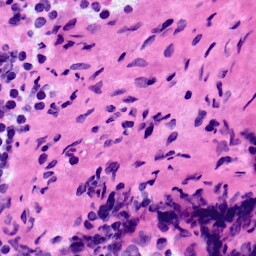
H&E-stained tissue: LymphNode